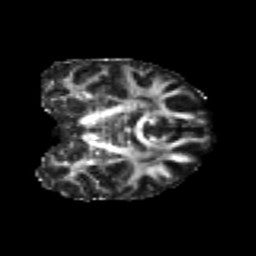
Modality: FA
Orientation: coronal
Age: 23
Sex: female
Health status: healthy
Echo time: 0.074 s